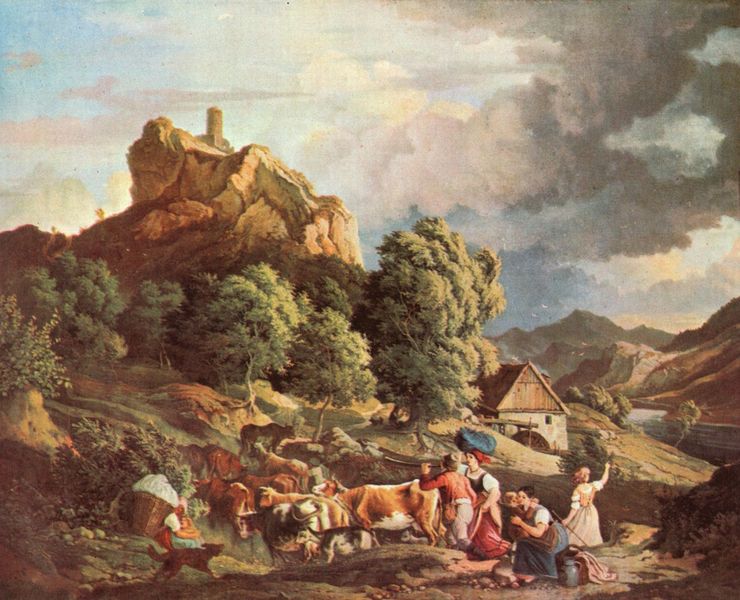
Titel: Der Schreckenstein bei Aussig
Künstler: Adrian Ludwig Richter
Standort: Leipzig
Institution: Museum der Bildenden Künste
Schlagwörter: baum, berg, blau, blätter, dunkel, felsen, feuer, gemälde, gestein, gewitter, gruppe, himmel, körper, laub, mann, schatten, wasser, weiß, wolken, baumstämme, bäume, fluss, frauen, grün, landschaft, menschen, mädchen, ocker, see, ufer, äste, abend, braun, bunt, frankreich, frau, geste, grau, hell, hintergrund, holz, kleider, licht, männer, orange, schwarz, strasse, szene, ölbild, dach, gebäude, haus, hund, hunde, rot, schloss, tier, tiere, tuch, weg, wiese, wolke, beige, leute, malerei, jung, richter, barock, mensch, stein, steine, tragen, horn, niederlande, öl, ast, bach, baumstamm, häuser, hügel, kühe, mühle, natur, strauch, vieh, weide, weite, wind, zweige, busch, büsche, gebüsch, gewässer, hütte, kanal, pfad, sonne, sträucher, wege, boden, kind, mutter, personen, blatt, person, pflanzen, rosa, tal, wald, anhöhe, arbeit, bauern, genre, kinder, landleben, turm, krug, kübel, schürze, farbig, magd, sommer, genremalerei, italien, perspektive, jungen, bäuerin, bäuerinnen, ernte, kiepe, kraxe, körbe, last, schürzen, berge, fels, gebirge, gipfel, hang, sonnenlicht, giebel, bergkette, tag, herde, kuh, rind, vegetation, alm, geröll, schlucht, bauernhof, hof, hütten, baby, idylle, rast, markt, schlot, treiben, schemel, figuren, rad, wagen, romantik, strom, ölgemälde, sturm, unwetter, wetter, weib, weiber, kopftuch, realistisch, korb, junge, baumkrone, baumkronen, bauer, zinnen, klippe, panorama, regen, waschen, ruine, gefäß, rinder, schaf, burg, scheune, religion, türme, findlinge, alpen, gerät, gewitterwolken, zweig, idyll, tageslicht, festung, milch, wägen, beutel, beten, kleinkind, küche, wurzeln, anwesen, gutshof, kopftücher, stall, flusstal, gehöft, graben, kin, kaufen, melken, aufbruch, eichen, verkaufen, eimer, gefäße, buntvieh, schafe, ochse, ochsen, sexy, hirte, hirten, hüten, ziegenbock, ziege, holzhaus, findling, scheunen, ludwig, burgen, mühlrad, wasserrad, bäuerlich, zinne, ziegen, mägde, winken, almauftrieb, pastorale, auftrieb, lasten, quelle, ställe, markttag, baume, rustikal, rauchschwaden, wassermühle, fesch, heim, geräte, bergkulisse, paket, trieb, abtrieb, viehtrieb, viehtreiben, hab und gut, bauerm, bukolik, watzmann, nomaden, ängstlich, beuern, bäue, hiemweg, aufziehendes unwetter, kuhhirten, nimmel, ssee, uwetter, hünsch, beuer, laendlich, biederlande, bauerlich